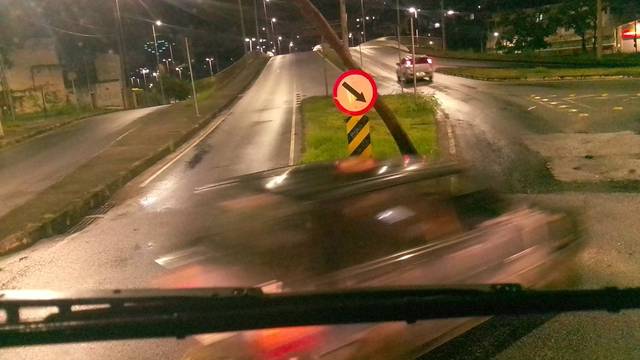
Region: Brazil
Coordinates: -19.894, -43.951